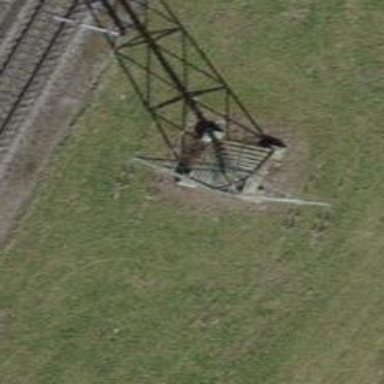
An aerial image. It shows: Lattice structure tower used for power distribution.